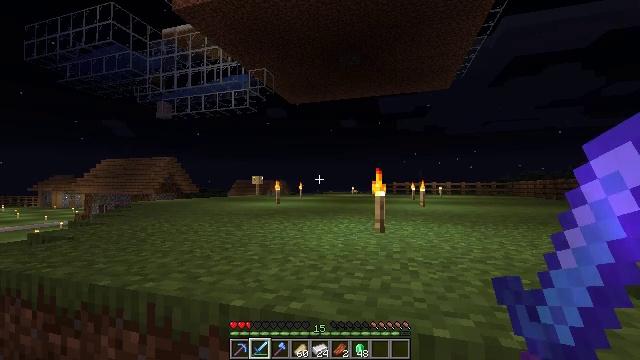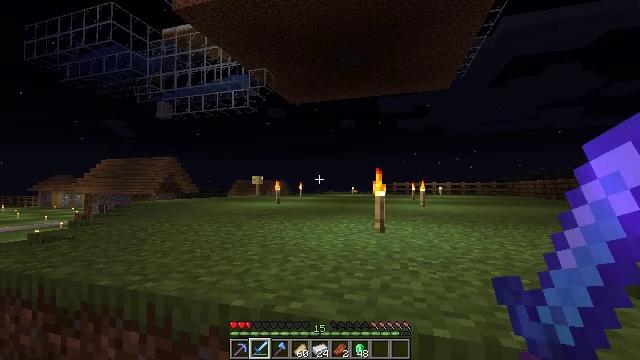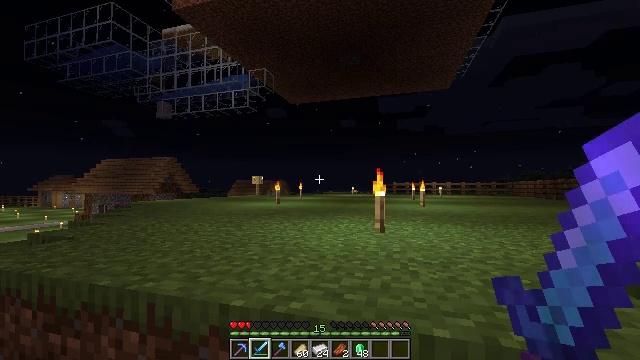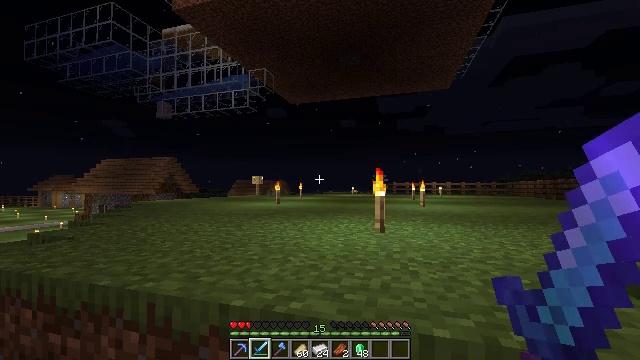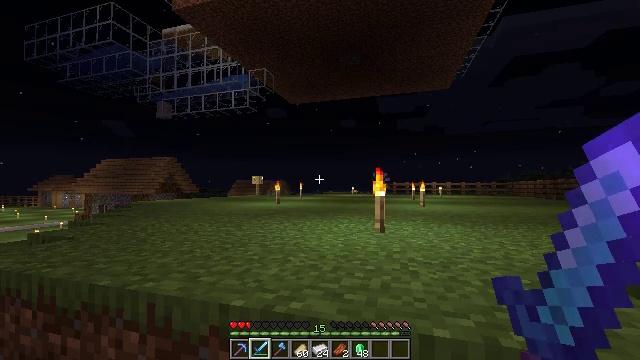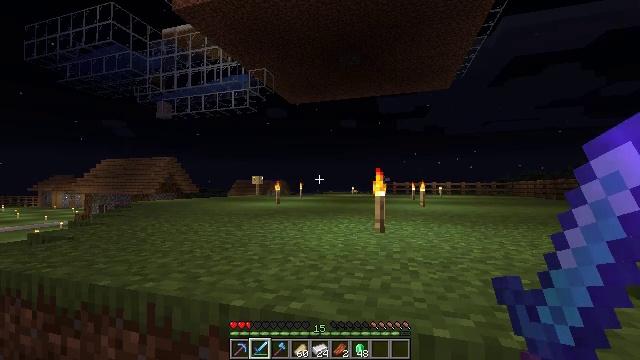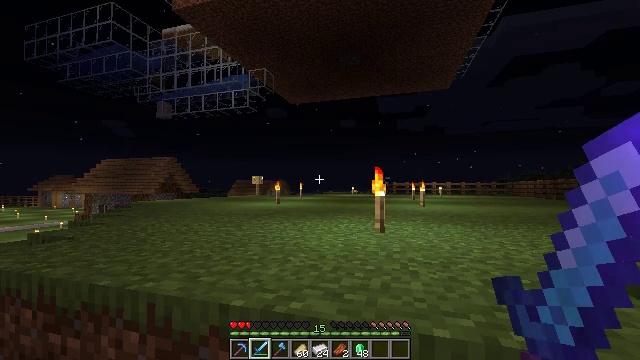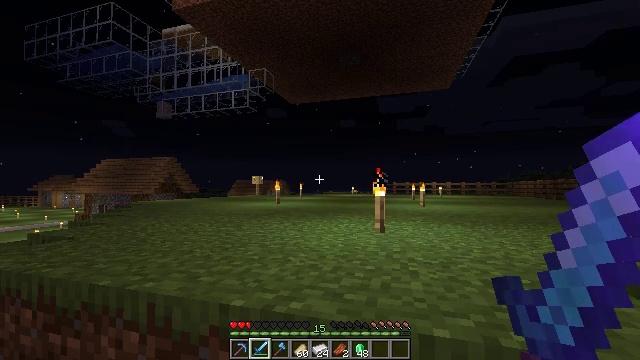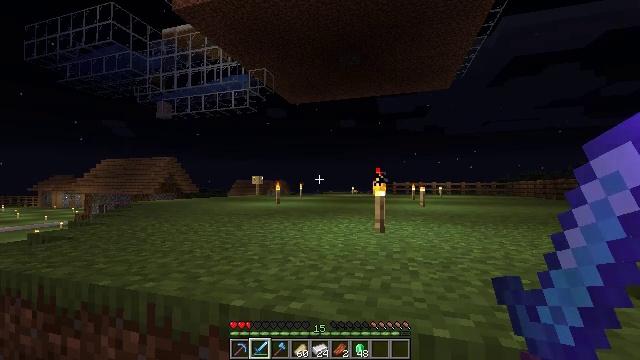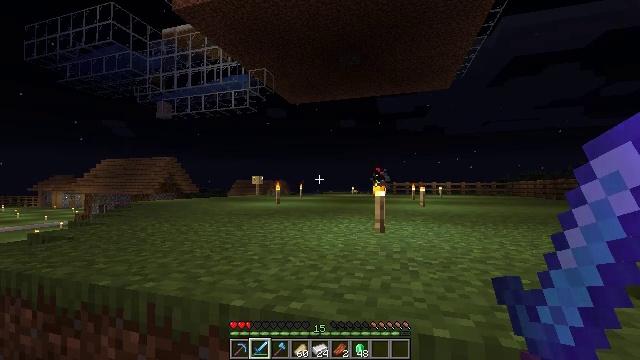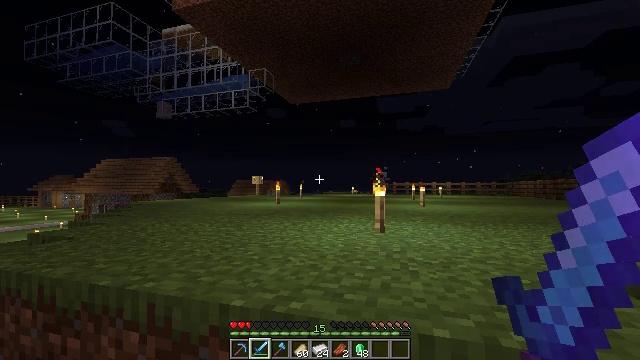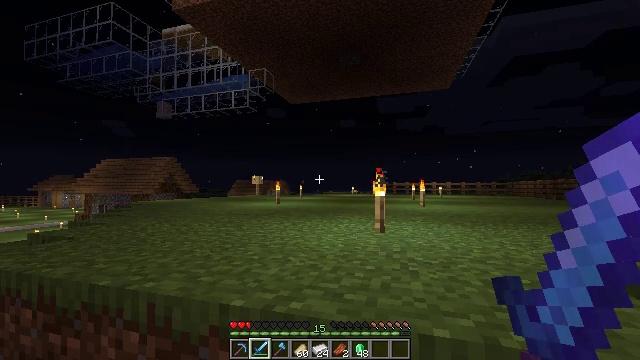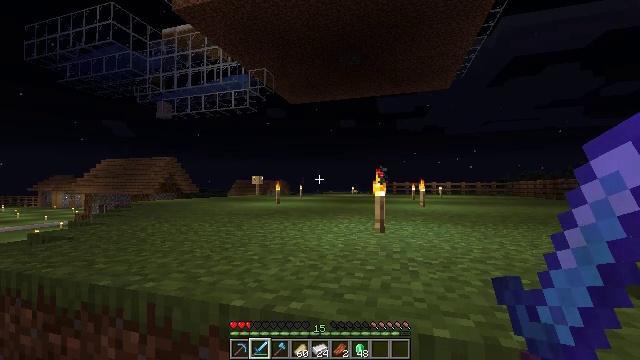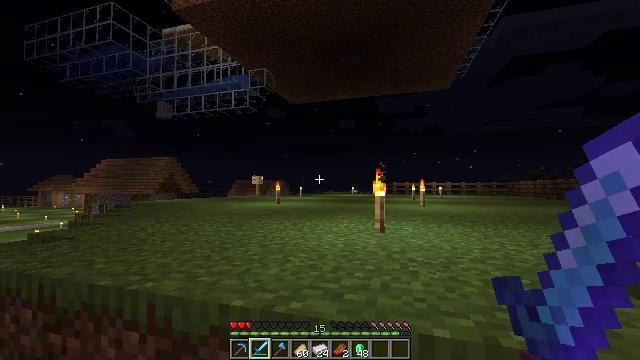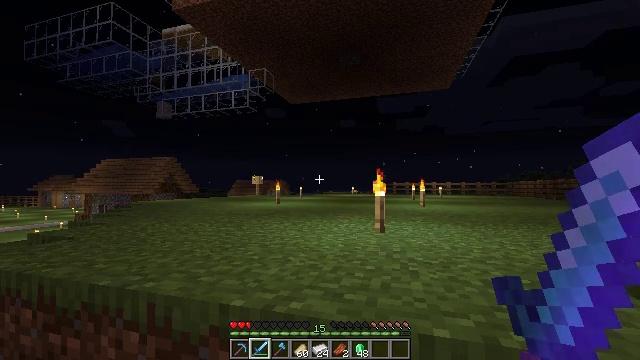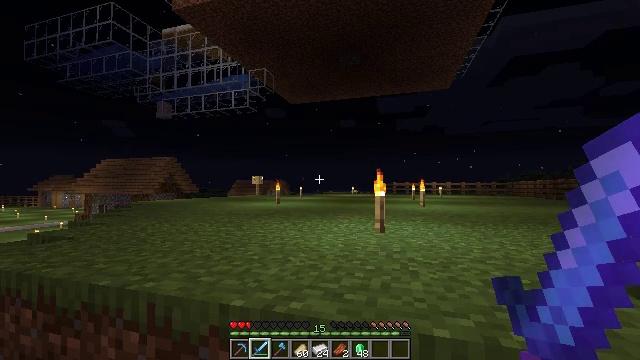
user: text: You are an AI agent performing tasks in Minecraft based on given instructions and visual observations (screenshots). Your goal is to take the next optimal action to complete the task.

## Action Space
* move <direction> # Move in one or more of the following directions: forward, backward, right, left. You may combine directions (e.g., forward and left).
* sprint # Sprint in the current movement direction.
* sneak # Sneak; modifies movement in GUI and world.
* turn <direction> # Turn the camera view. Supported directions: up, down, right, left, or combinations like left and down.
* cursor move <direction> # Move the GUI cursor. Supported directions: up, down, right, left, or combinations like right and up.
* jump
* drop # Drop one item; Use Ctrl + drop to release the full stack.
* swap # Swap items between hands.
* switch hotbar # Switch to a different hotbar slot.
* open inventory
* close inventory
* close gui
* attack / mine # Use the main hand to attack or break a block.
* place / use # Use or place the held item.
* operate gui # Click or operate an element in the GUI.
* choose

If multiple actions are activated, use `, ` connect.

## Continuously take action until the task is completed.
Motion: motion action
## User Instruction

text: Mine planks.
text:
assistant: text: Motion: no_op
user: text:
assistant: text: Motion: no_op
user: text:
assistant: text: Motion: no_op
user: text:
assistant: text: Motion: no_op
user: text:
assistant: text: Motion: no_op
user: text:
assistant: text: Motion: no_op
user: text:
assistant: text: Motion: no_op
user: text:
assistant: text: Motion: no_op
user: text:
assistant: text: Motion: no_op
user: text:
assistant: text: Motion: no_op
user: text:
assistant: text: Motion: no_op
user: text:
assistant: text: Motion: no_op
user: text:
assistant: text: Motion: no_op
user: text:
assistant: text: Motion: no_op
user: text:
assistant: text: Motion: no_op
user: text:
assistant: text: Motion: no_op
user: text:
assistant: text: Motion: no_op
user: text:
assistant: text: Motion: no_op
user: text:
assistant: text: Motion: no_op
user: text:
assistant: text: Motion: no_op
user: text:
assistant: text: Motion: no_op
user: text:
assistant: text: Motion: no_op
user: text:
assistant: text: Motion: no_op
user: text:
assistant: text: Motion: no_op
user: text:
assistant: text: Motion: no_op
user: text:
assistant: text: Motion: no_op
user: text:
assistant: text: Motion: no_op
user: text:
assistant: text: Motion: no_op
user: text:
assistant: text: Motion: no_op
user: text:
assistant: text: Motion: no_op